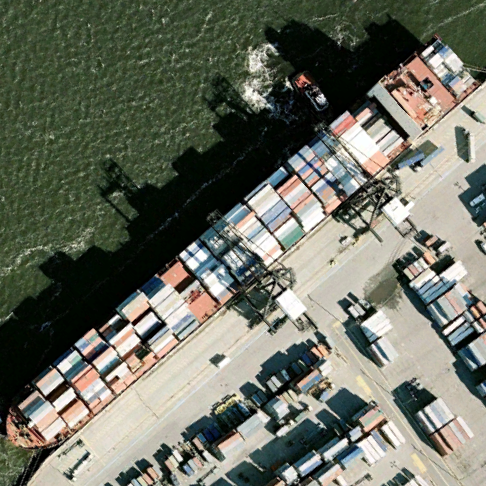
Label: civil